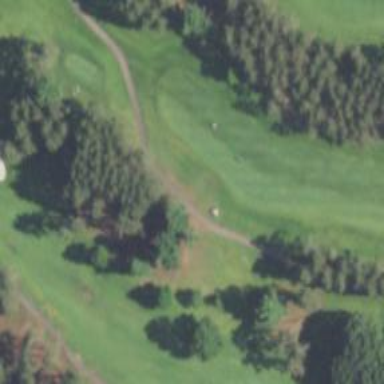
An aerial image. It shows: Service road used as golf cart path.